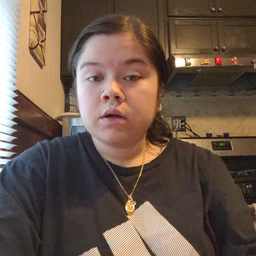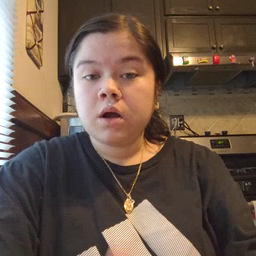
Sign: boy